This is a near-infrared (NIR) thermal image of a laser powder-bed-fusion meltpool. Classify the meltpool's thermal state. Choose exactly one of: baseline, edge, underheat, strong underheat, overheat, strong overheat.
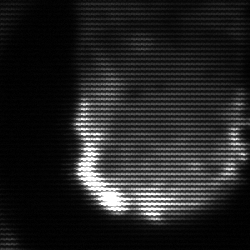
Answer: baseline